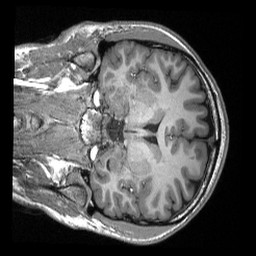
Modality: T1w
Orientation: coronal
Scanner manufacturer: siemens
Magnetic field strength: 3 T
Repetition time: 2.3 s
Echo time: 0.00308 s